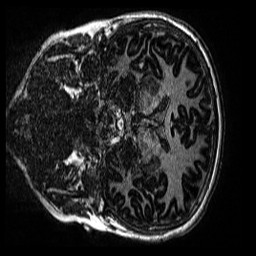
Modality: MP2RAGE
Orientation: coronal
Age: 13
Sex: male
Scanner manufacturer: siemens
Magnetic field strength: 3 T
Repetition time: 4 s
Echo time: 0.00299 s